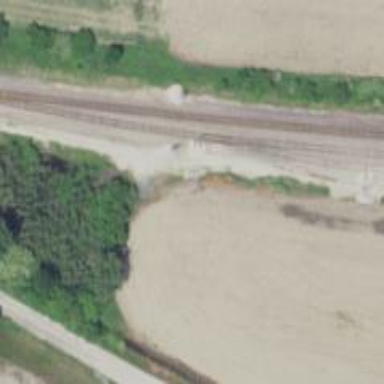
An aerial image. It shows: Railway siding for service.